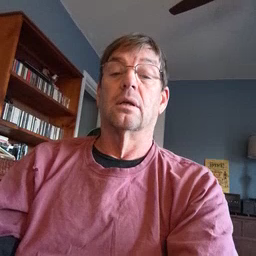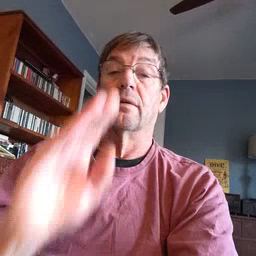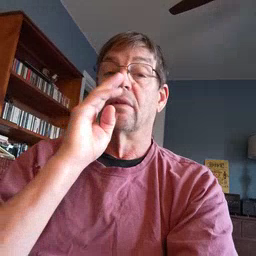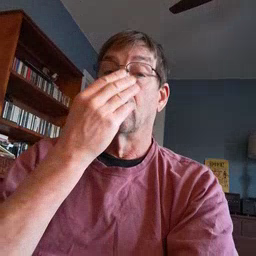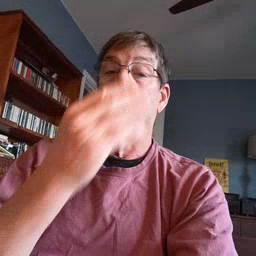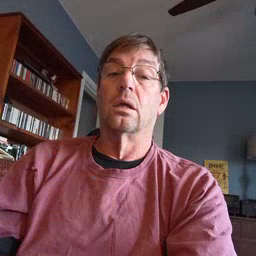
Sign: flower